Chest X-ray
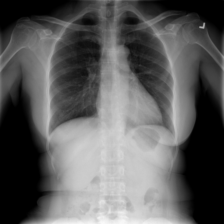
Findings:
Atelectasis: negative
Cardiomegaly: negative
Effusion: negative
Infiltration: negative
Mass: negative
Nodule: negative
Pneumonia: negative
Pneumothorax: negative
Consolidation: negative
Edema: negative
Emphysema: negative
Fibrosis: negative
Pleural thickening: negative
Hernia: negative